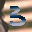
Label: 3